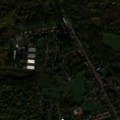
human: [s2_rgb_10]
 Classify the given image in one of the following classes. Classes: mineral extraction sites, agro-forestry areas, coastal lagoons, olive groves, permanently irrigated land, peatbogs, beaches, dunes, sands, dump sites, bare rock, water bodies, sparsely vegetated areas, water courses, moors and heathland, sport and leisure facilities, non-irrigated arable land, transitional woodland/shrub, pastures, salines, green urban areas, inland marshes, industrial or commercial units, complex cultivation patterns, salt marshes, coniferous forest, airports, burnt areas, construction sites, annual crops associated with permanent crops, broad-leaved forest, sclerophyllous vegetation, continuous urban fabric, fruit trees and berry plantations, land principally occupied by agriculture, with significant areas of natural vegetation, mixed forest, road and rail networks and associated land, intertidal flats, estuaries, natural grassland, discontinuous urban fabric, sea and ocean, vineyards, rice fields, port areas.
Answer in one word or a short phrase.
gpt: discontinuous urban fabric, land principally occupied by agriculture, with significant areas of natural vegetation, broad-leaved forest